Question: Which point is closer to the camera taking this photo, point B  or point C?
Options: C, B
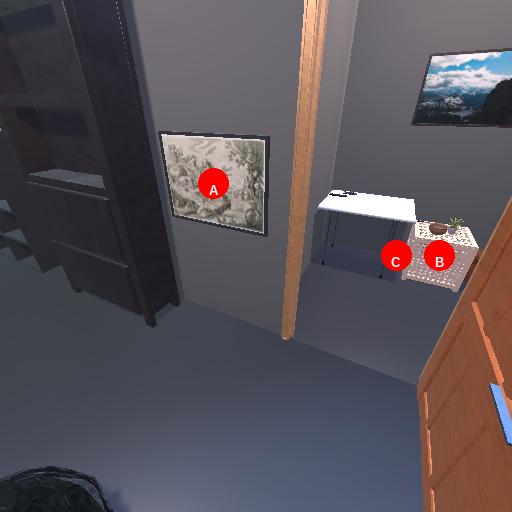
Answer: C